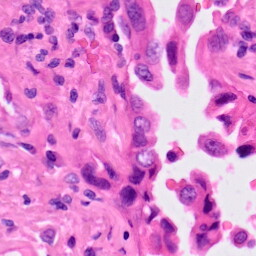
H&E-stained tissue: Lung